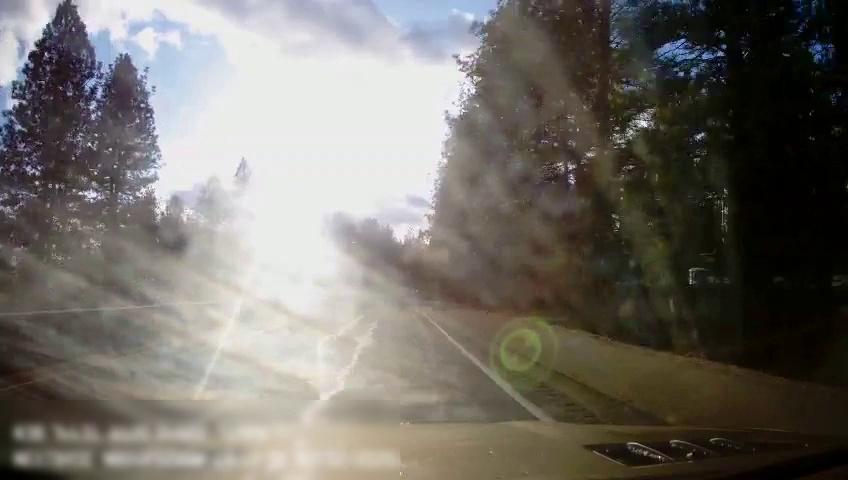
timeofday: Day
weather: Sunny
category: Drivable Space
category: Lanes | Alternate Lane
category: Lanes | Current Lane
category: Lanes | Alternate Lane